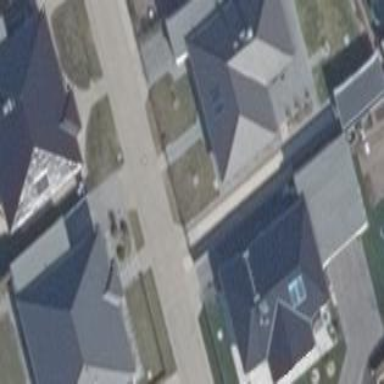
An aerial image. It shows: Black-roofed house with hipped roof.